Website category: auto
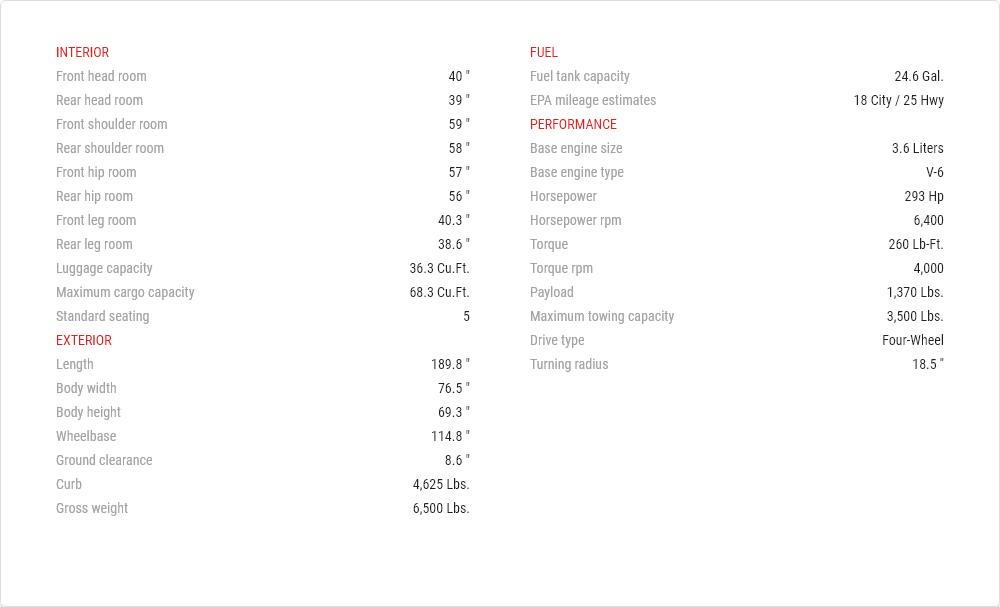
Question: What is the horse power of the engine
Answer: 293 hp

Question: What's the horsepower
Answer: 293 hp

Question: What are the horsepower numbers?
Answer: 293 hp

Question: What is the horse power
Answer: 293 hp

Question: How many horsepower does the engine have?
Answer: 293 hp

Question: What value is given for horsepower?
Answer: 293 hp

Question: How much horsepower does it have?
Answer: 293 hp

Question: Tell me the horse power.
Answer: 293 hp

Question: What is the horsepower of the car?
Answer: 293 hp

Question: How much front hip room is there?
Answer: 57 "

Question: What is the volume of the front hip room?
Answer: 57 "

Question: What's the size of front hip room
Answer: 57 "

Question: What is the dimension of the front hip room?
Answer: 57 "